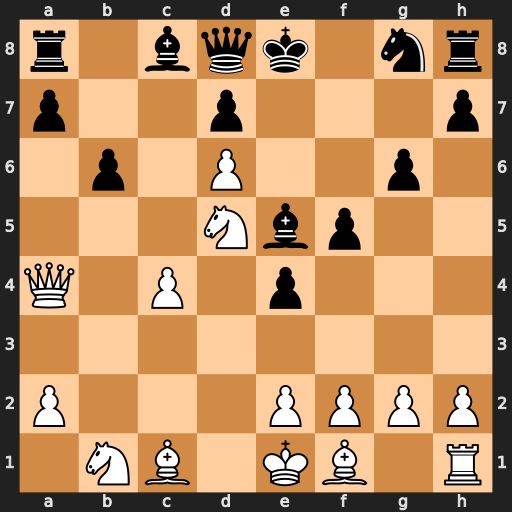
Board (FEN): r1bqk1nr/p2p3p/1p1P2p1/3Nbp2/Q1P1p3/8/P3PPPP/1NB1KB1R
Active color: w
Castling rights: Kkq
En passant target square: -
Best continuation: Nc7+ Kf8 Nxa8